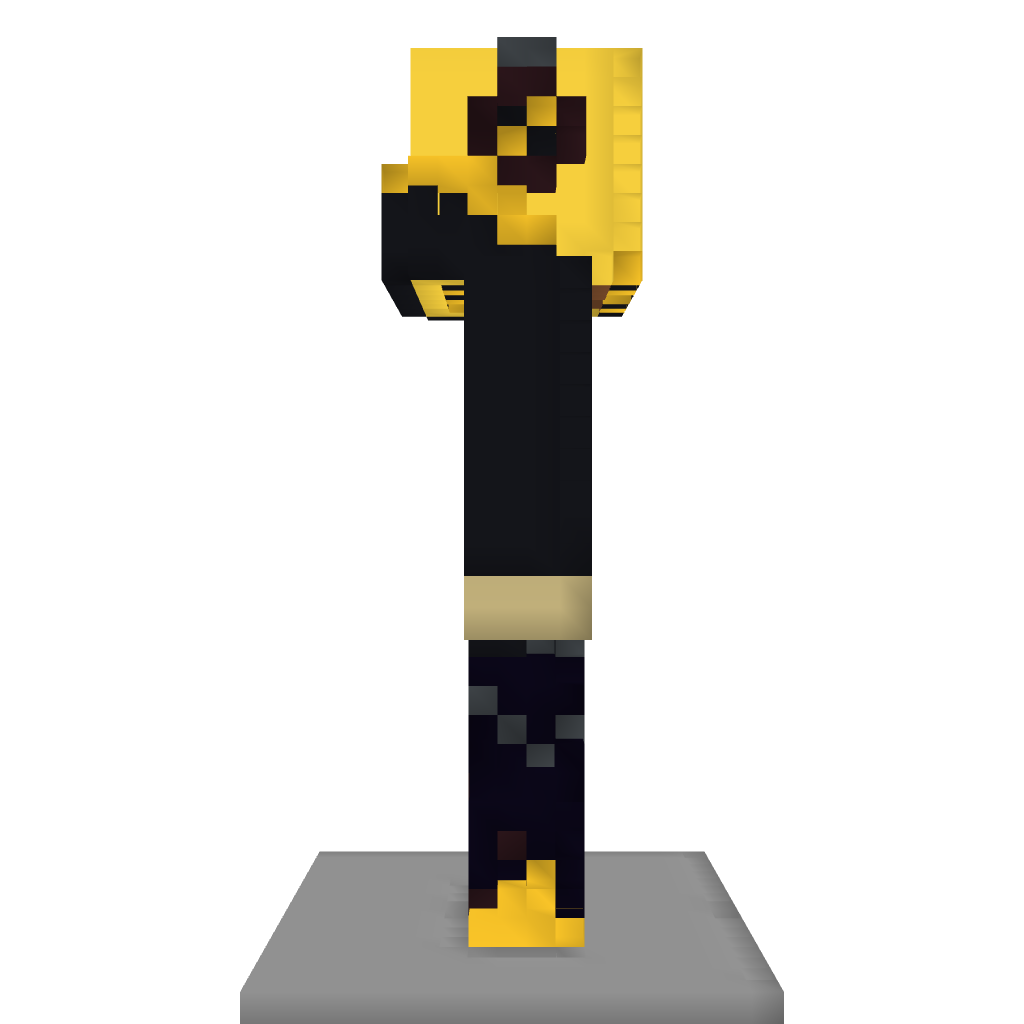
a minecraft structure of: Player Statue [LanceMac Statue]